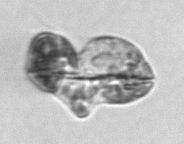
Label: Karenia